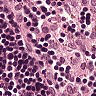
Metastatic tissue present: no